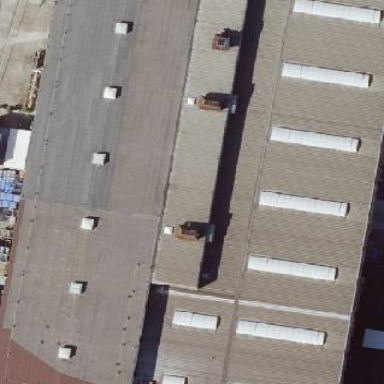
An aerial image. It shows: Industrial building.